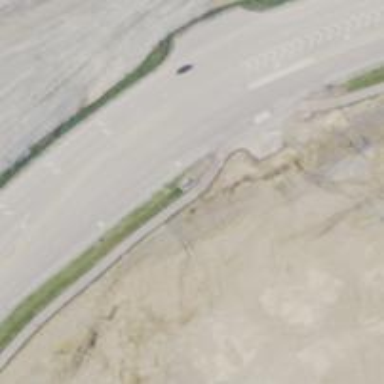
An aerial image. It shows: Secondary road.